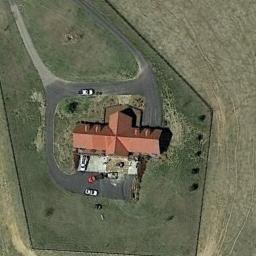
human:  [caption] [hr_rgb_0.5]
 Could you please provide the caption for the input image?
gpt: A red building in a sparse residential .

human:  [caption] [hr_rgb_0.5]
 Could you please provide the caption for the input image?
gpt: There are blocks of residential areas between the jungles .

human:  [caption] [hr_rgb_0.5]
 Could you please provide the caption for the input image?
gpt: There are several orange houses of various sizes in a sparse residential area surrounded by grassland and farmland .

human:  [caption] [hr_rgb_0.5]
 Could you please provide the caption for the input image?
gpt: The sparse residential is on the grass next to a road .

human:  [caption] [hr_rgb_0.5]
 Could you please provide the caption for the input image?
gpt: A sparse residential area with an orange building on the green meadow .